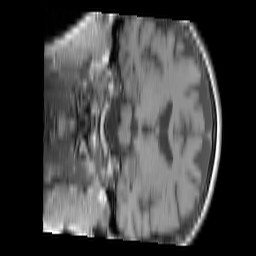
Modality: T1w
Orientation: coronal
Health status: ill
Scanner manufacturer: siemens
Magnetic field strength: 3 T
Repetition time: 0.4 s
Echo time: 0.00272 s